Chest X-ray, PA view. Patient: 41 years old, sex M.
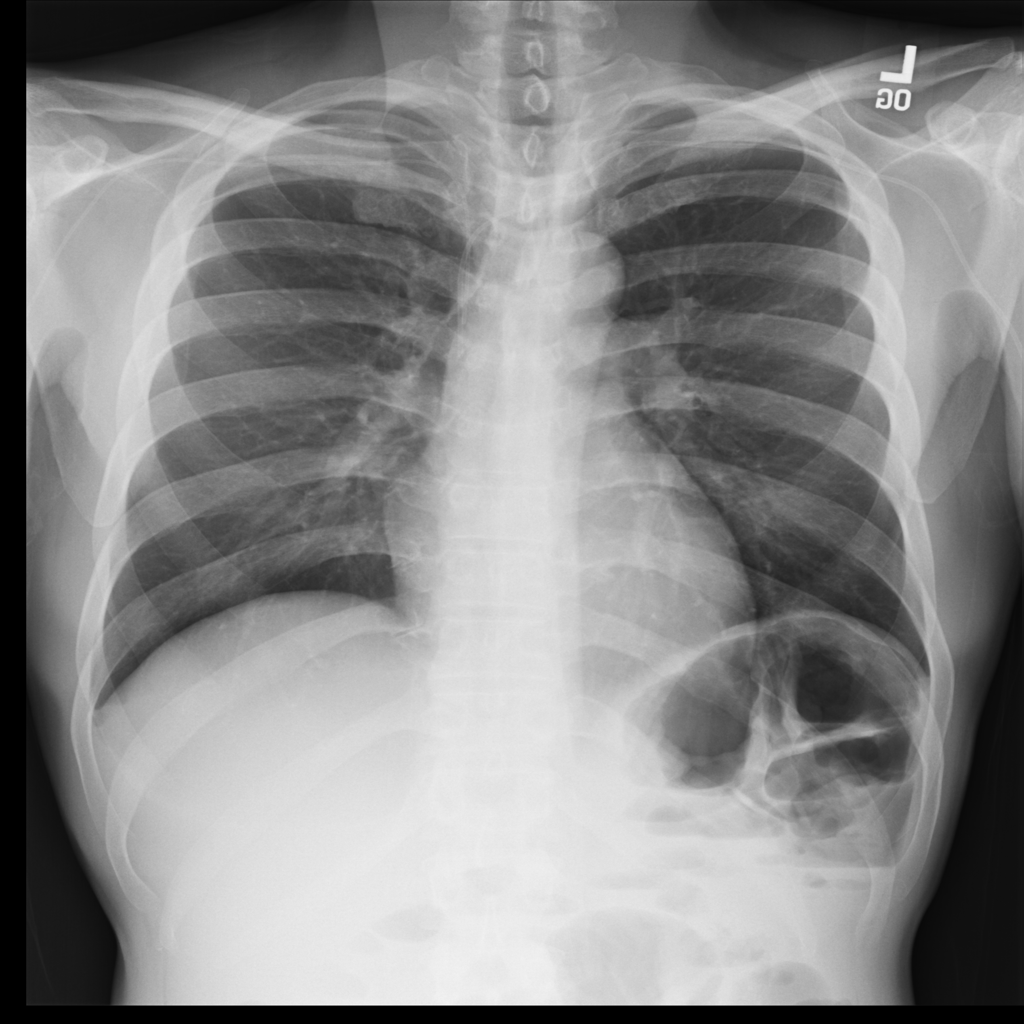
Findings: No Finding